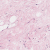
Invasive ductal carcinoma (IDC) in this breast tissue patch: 0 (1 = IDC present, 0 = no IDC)